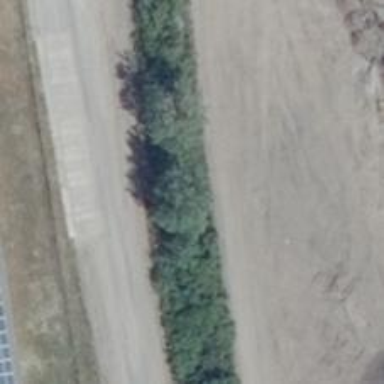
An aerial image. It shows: Deciduous broadleaved tree.